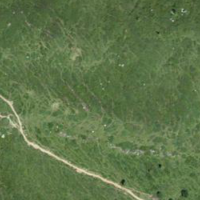
EUNIS habitat code: 26
Species observed at this site:
Rhododendron ferrugineum